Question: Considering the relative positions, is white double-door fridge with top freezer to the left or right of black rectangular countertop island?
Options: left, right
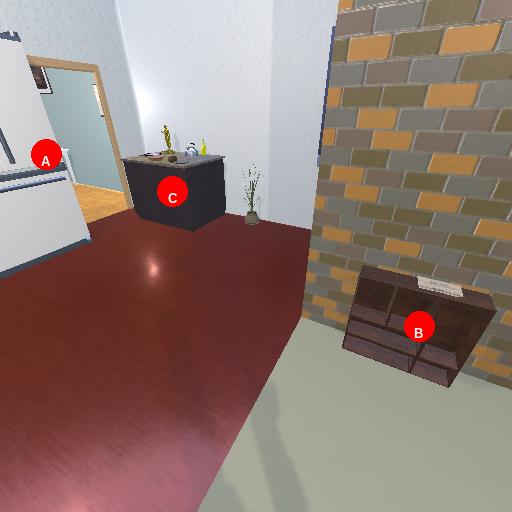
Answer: left